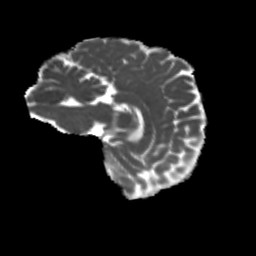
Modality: MD
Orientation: sagittal
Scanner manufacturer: siemens
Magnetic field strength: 3 T
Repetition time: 4 s
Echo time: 0.0594 s